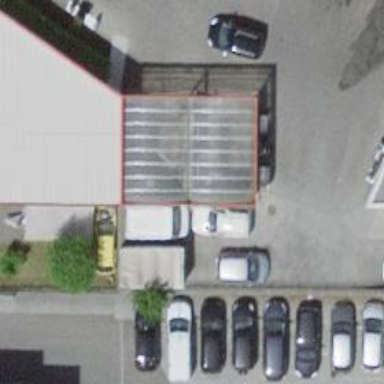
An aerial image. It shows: Car wash facility.